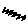
Label: zigzag